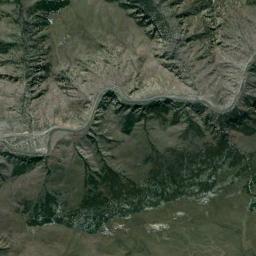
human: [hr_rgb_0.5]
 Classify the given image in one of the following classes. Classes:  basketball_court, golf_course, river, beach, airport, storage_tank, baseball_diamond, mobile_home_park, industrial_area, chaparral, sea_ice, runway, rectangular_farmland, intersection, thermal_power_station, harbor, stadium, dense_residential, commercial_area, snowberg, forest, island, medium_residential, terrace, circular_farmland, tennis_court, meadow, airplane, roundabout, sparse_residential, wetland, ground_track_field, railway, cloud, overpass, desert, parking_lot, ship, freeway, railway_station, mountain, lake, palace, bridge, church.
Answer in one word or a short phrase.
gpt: mountain